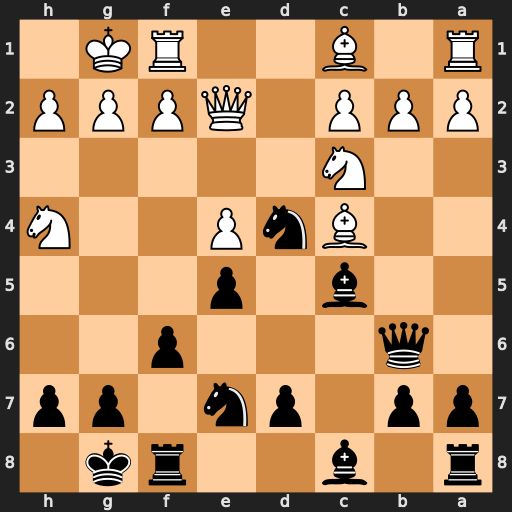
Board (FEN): r1b2rk1/pp1pn1pp/1q3p2/2b1p3/2BnP2N/2N5/PPP1QPPP/R1B2RK1
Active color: b
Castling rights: -
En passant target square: -
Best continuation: d5 Bxd5+ Nxd5